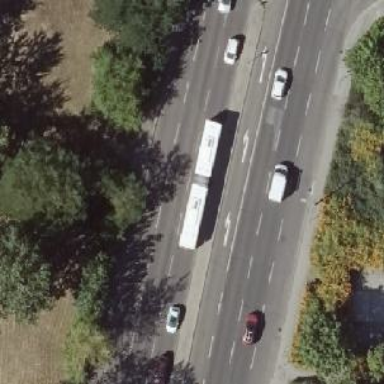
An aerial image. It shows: Primary highway with lane markings and parking available on the right lane. The surface is asphalt.